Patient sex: F
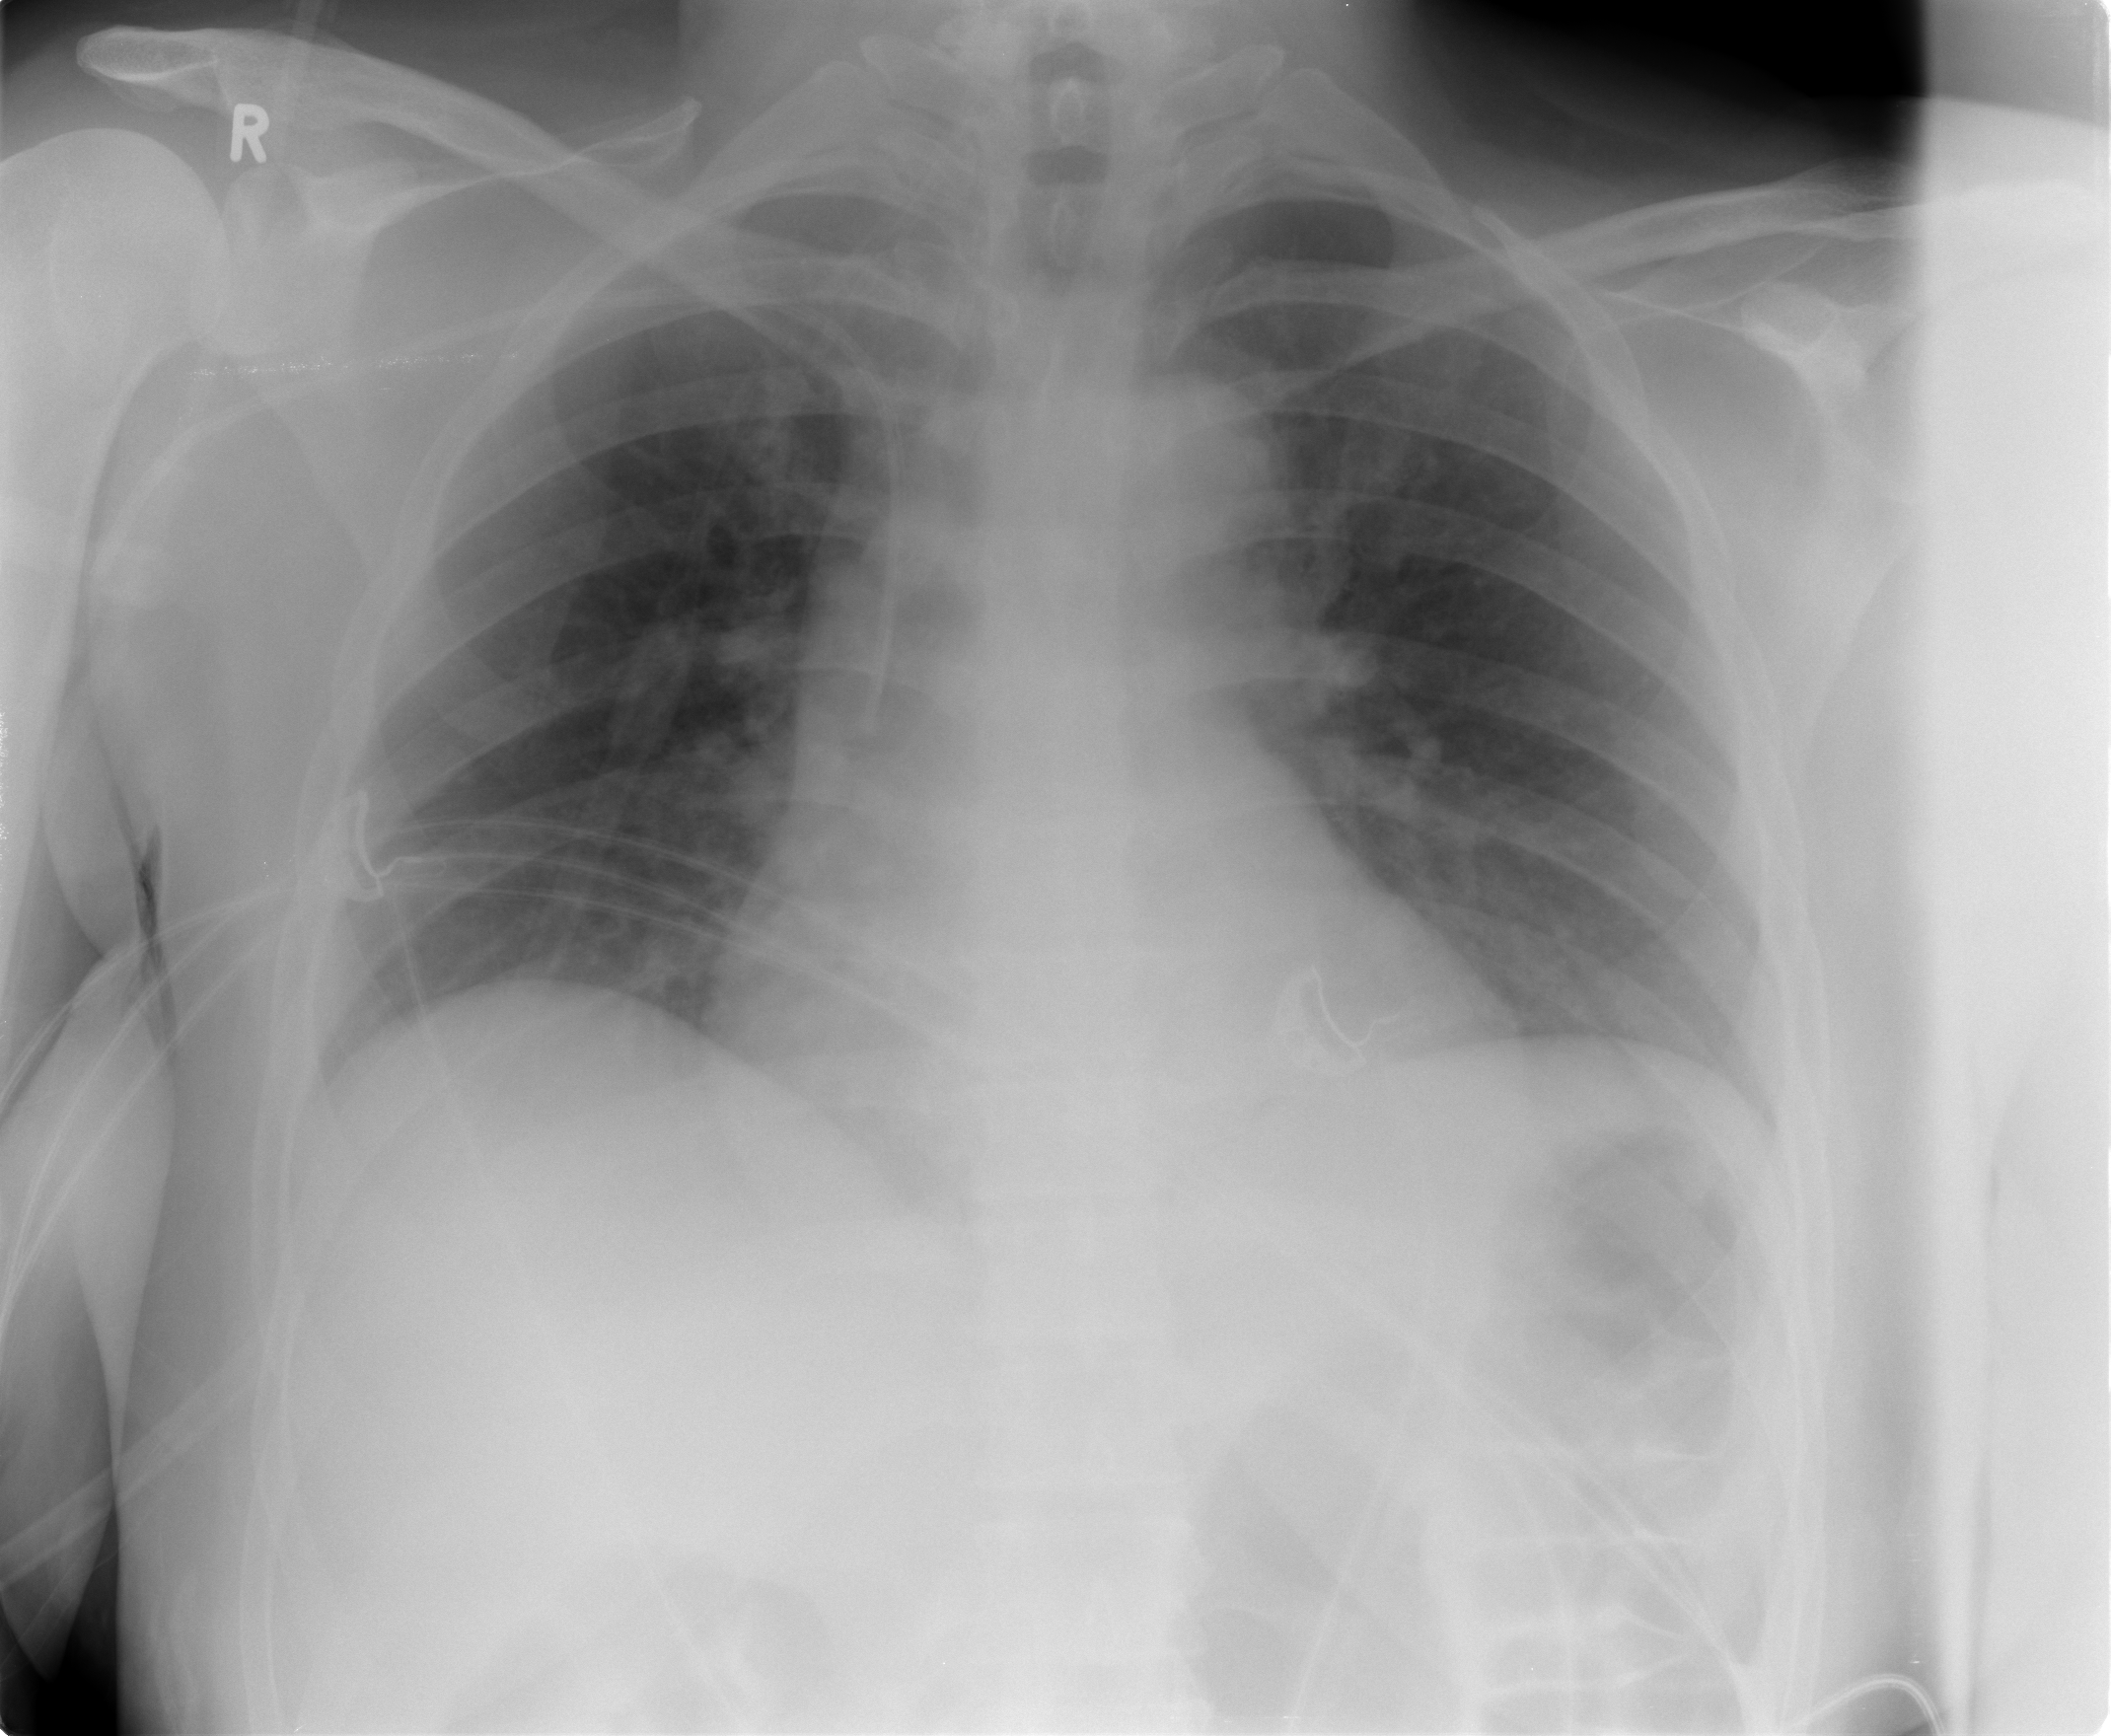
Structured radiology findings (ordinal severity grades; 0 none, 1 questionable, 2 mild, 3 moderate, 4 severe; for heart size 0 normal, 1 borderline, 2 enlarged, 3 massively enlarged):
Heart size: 1
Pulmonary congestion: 2
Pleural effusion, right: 0
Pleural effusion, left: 0
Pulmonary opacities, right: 0
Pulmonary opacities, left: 0
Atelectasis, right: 0
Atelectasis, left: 0